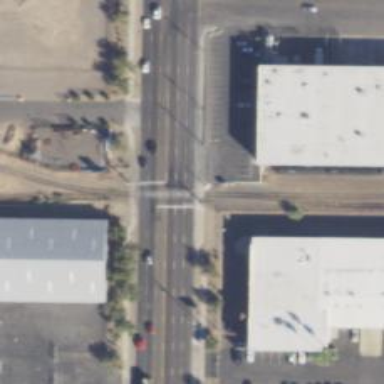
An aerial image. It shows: Solid stop line on the road marking.